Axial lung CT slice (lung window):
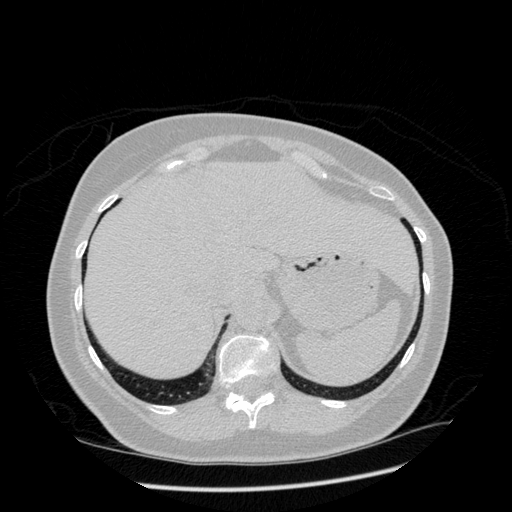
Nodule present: no